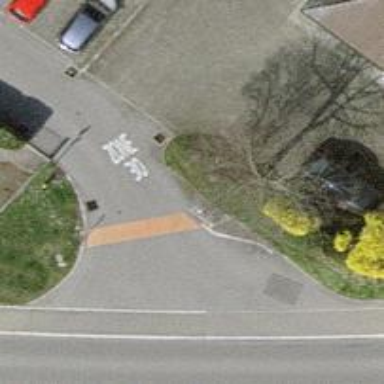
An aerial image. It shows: Residential road with asphalt surface and no sidewalk.